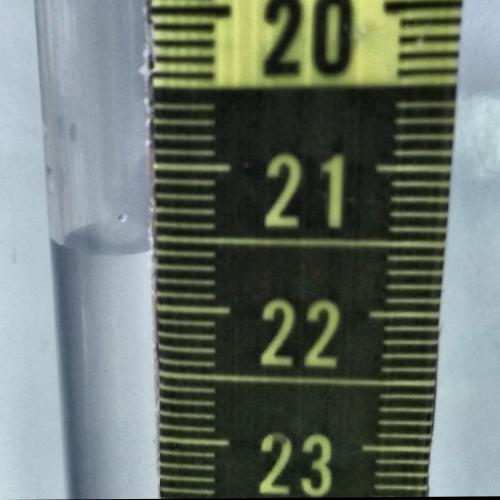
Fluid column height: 21.6 cm